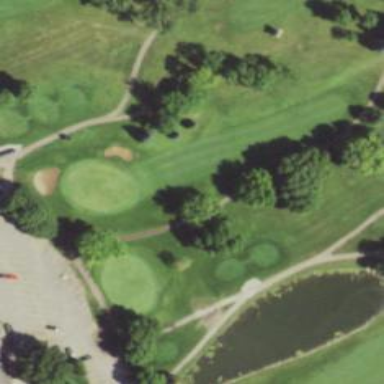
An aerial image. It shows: Scenic golf fairway.